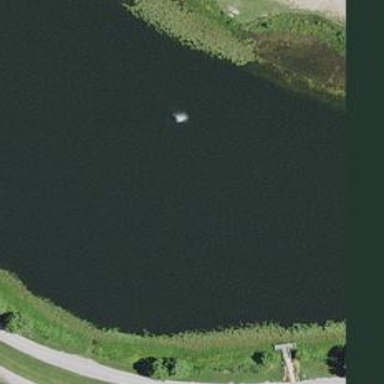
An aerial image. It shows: Lake with natural water.